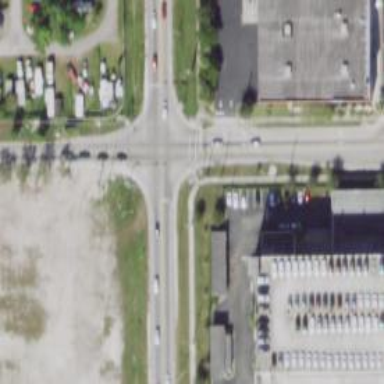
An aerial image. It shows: Secondary road with asphalt surface and sidewalk on the left side.